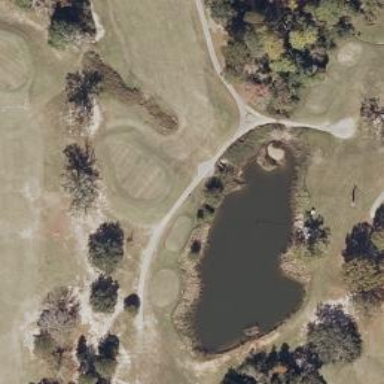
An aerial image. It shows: Path for golf carts.